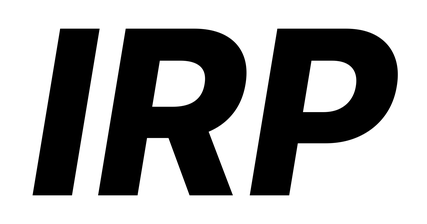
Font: Inter-Italic_ExtraBold_Italic